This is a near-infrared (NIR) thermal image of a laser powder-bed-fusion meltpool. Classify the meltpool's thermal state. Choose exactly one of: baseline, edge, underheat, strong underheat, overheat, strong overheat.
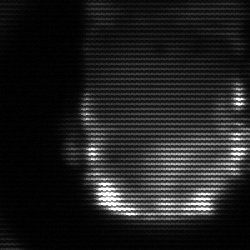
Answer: baseline